Question: I m trying to make a scheduler of tasks, but I ran into a problem that don't know what to do or how to solve :S
I'll try to explain as best as I can.
given a table like following:
'''
key | start | end | employee(fk)
1 6:00 8:00 A
2 9:00 11:00 B
3 7:00 9:00 B
4 7:00 11:00 C
'''

what I want to find is, given a set of N employees, return me all overlaped time range by those given employees. it's kind like get "AND'ed" row of given employees. (or in other word: get all time range which all the given employees are working)
Example:
'''
given {A,B} returns 2 columns 7:00 | 8:00 time range which overlaped by A and B
given {B,C} returns 2 columns 9:00 | 11:00 time range which overlaped by B and C
'''
I have been thinking for 3 days and still not very clear idea what to do... can someone help me?
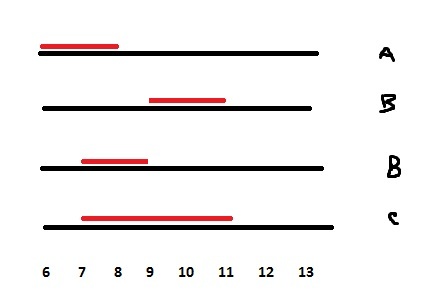
Answer: Since your granularity is enough coarse you could just go with steps of 30 minutes and check wether every employee is actually busy.
You could keep an array of boolean values, one for every employee, which tells if that employee is busy at current time.
Then you go with steps of 30 minutes (let's suppose from 6AM):
1. you check who starts their activity at 6AM, for every starting activity you set true to the corresponding flag
2. if all the flags are set to true then here you have a starting overlapping range, otherwise , if an overlapping range was going, stop it
3. increase time by 30 minutes
4. for every starting activity of an employee set his flag to true
5. for every ending activity of an employee set his flag to false
6. go back to step 2